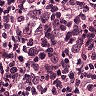
Metastatic tissue present: yes